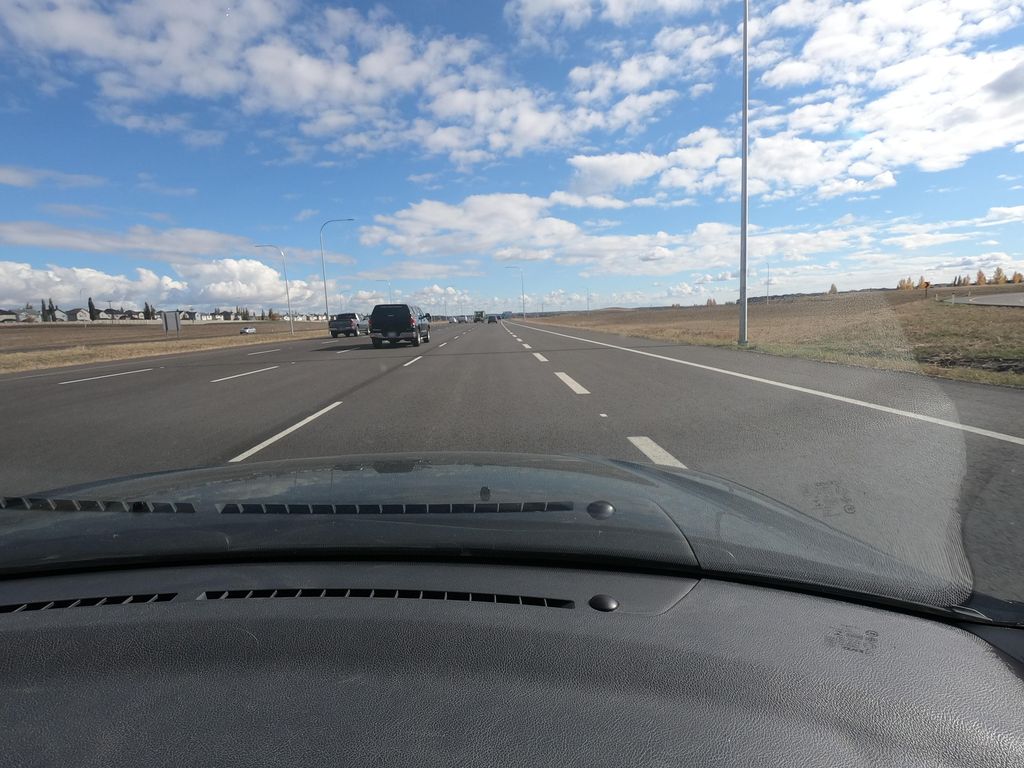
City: calgary